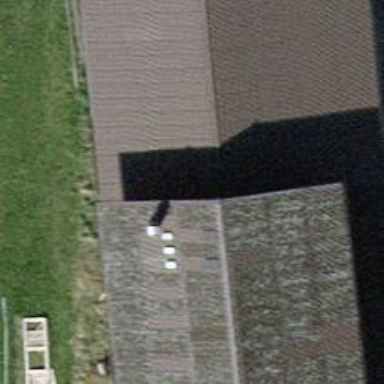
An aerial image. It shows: Gabled roof on farm auxiliary building.